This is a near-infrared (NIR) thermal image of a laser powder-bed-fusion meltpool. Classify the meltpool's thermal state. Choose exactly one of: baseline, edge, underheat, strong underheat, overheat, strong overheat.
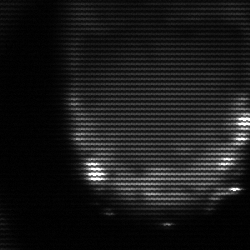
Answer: edge